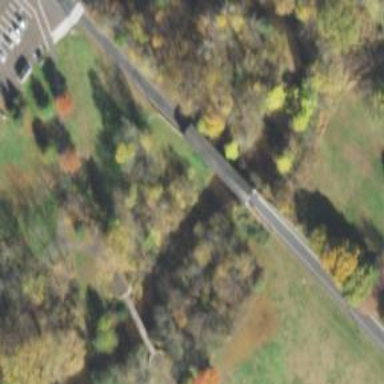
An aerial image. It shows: Covered bridge on residential road.